Aerial crown-view tile of a tropical tree (Barro Colorado Island, Panama), acquired 20250217:
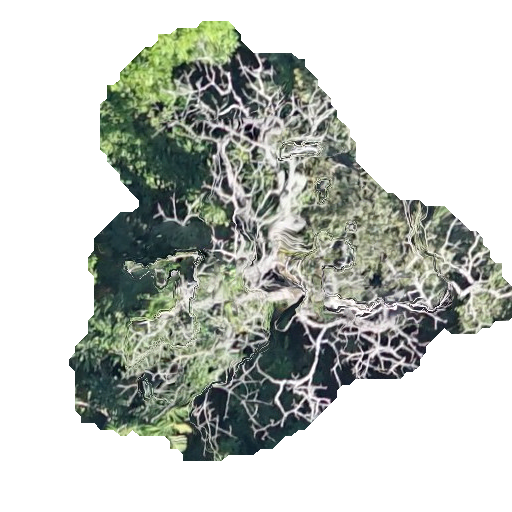
Species: Pseudobombax septenatum
GBIF accepted scientific name: Pseudobombax septenatum
Crown area: 174.063 m²